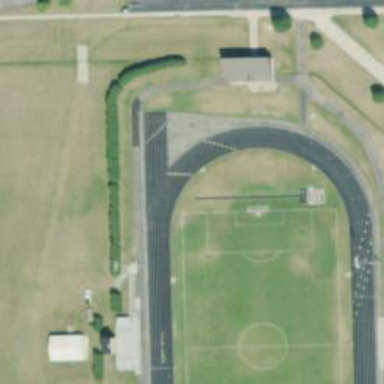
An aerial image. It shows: Athletics track located on leisure land.